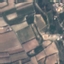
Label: PermanentCrop